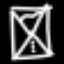
Label: hourglass